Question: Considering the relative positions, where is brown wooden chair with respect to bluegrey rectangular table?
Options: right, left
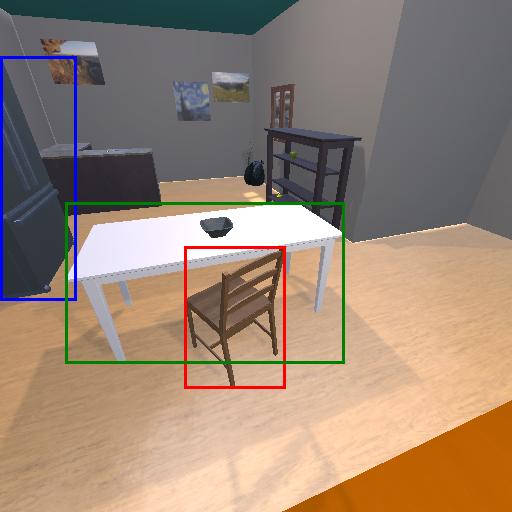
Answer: right